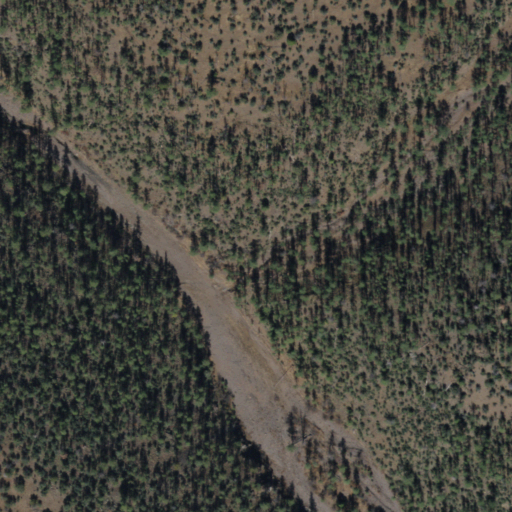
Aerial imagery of valley in Arizona named Warren Canyon containing evergreen forest and shrub